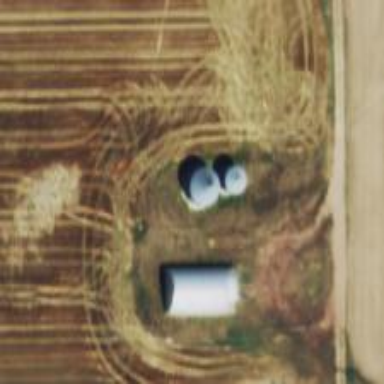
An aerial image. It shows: Silo.